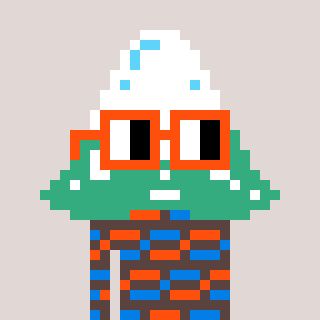
a pixel art character with square orange glasses, a snowy mountain-shaped head and a darkbrown-colored body on a warm background